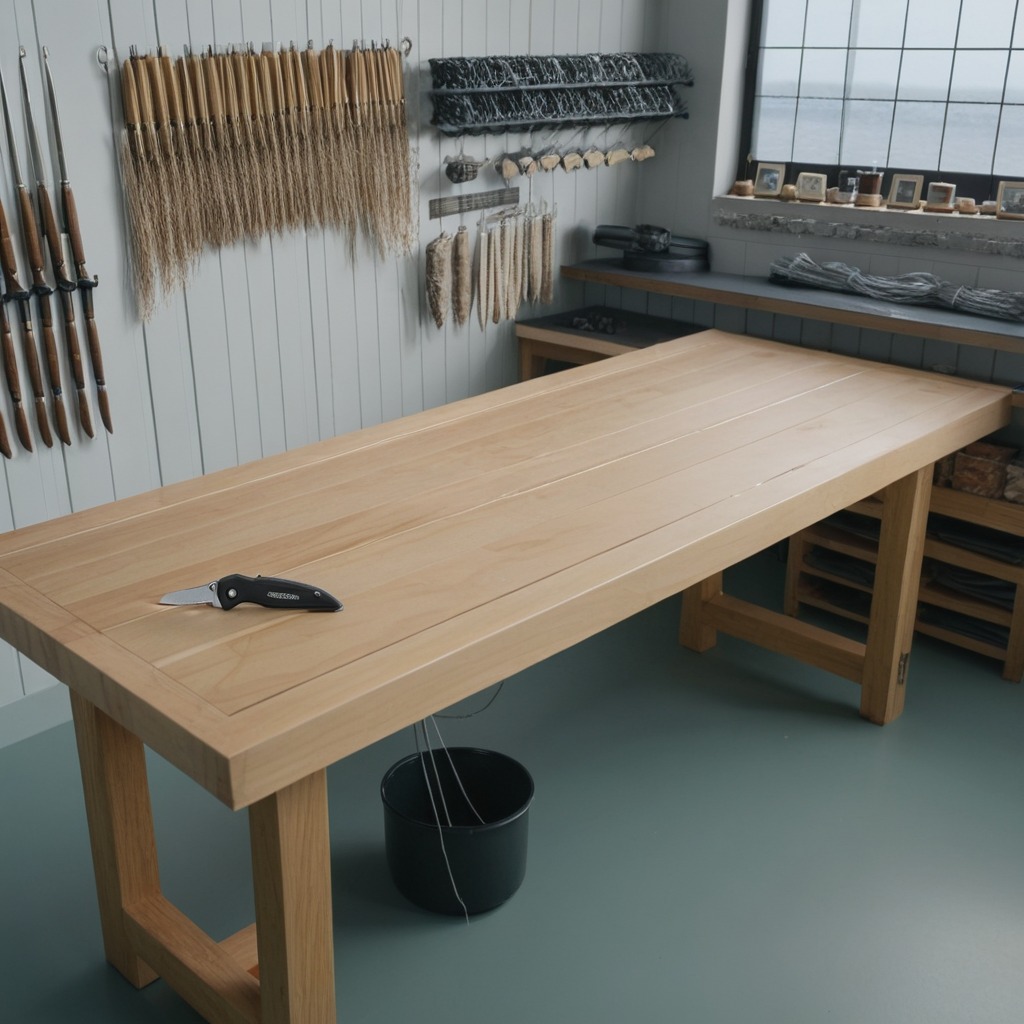
A utility knife lying on a workbench inside a coastal fishing gear workshop